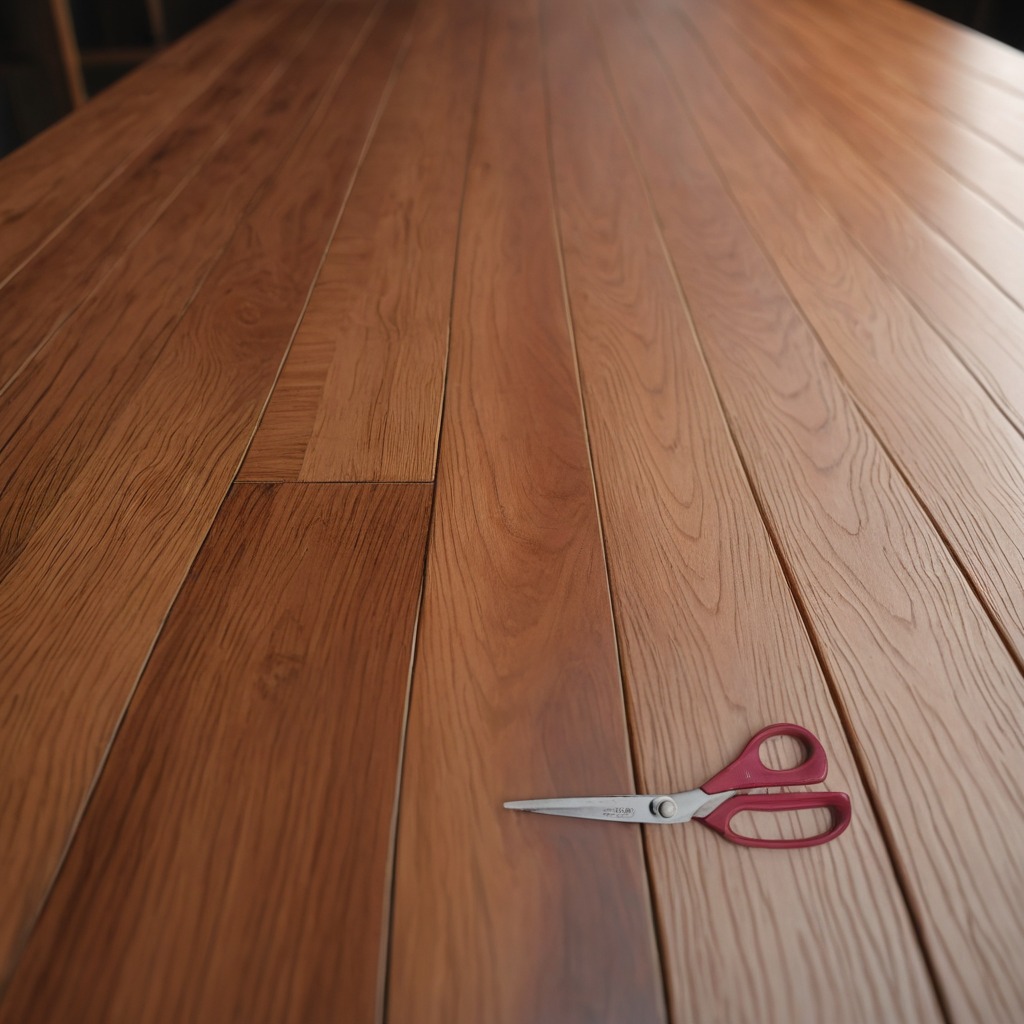
A scissor lies on the wooden table in a carpentry studio.